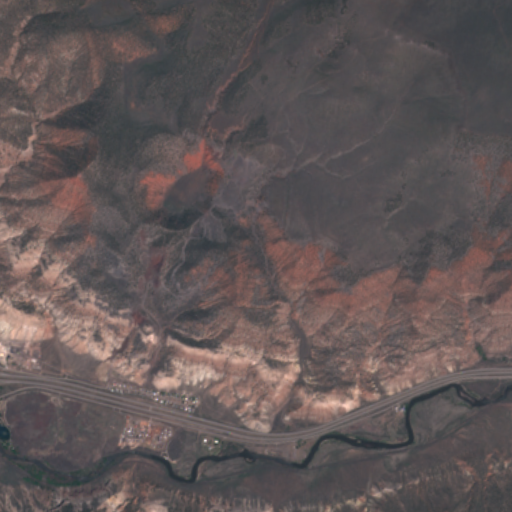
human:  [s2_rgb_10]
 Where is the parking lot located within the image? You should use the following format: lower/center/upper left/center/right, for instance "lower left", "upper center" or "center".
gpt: The parking lot is located in the lower center of the image.
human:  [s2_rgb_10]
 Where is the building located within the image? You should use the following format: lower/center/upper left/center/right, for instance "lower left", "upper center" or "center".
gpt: The building is located in the lower of the image.
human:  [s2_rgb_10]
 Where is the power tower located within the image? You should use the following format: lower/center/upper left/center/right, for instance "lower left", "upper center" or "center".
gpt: There is no power tower in the image.